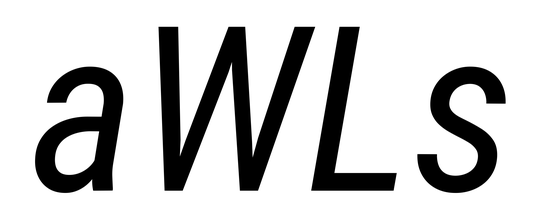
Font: Roboto-Italic_Condensed_Italic